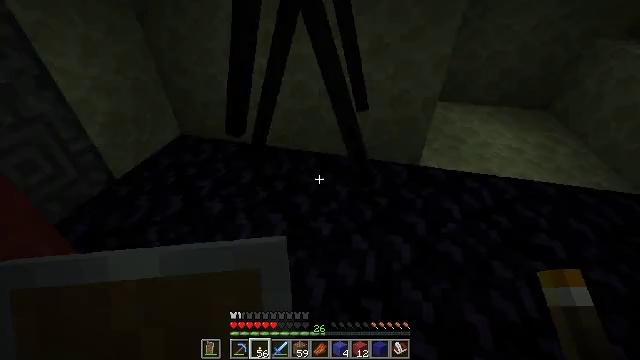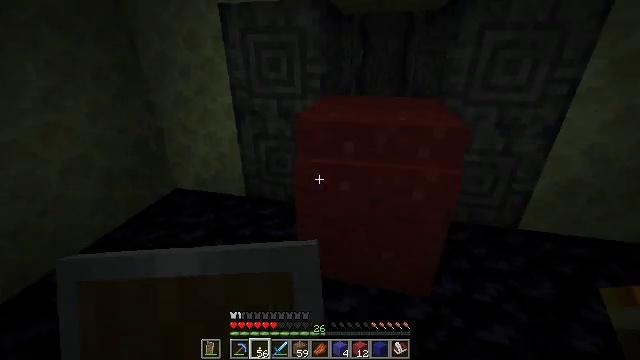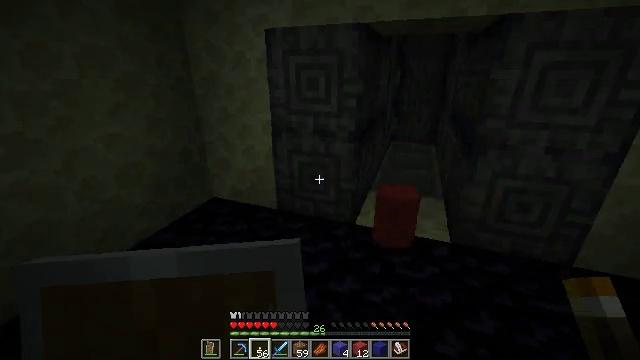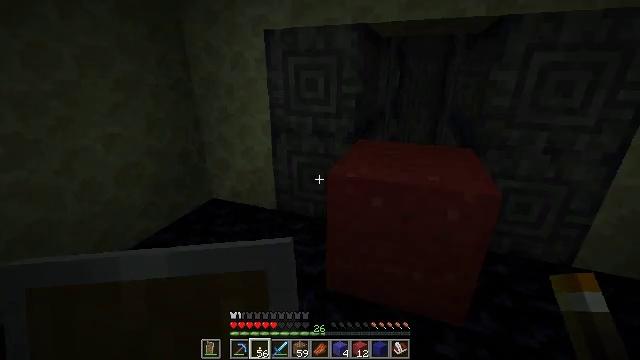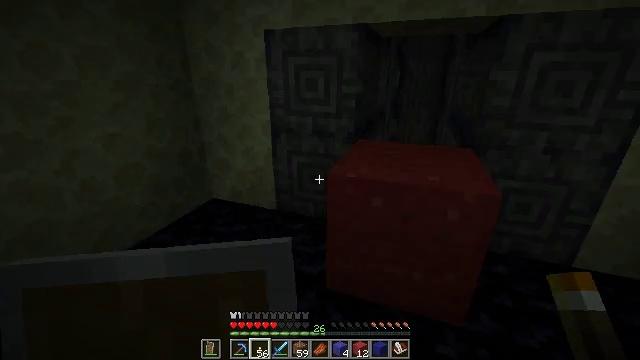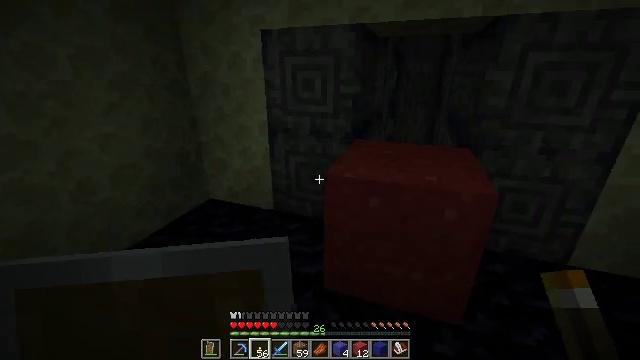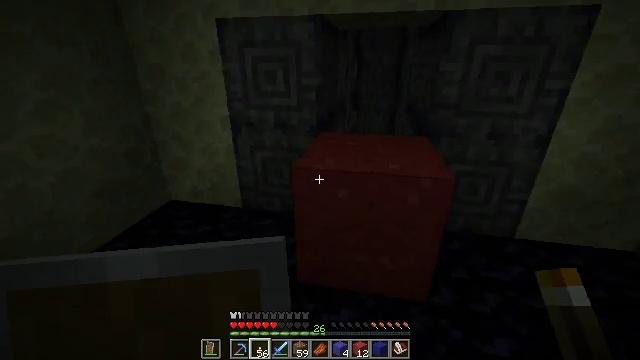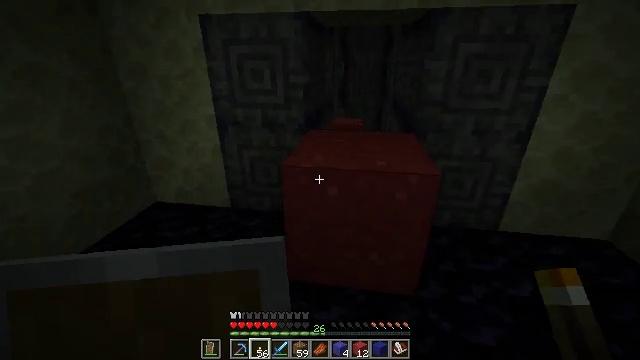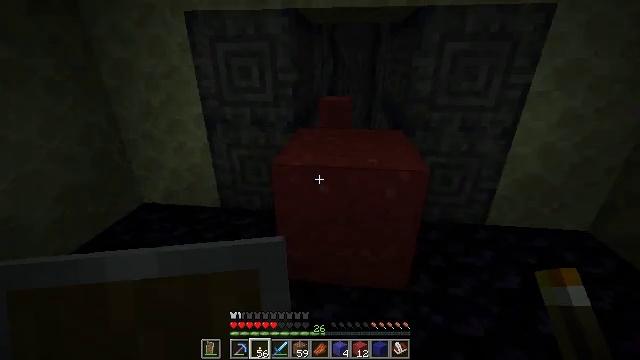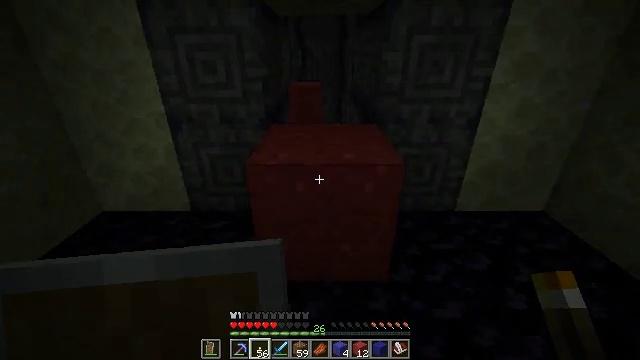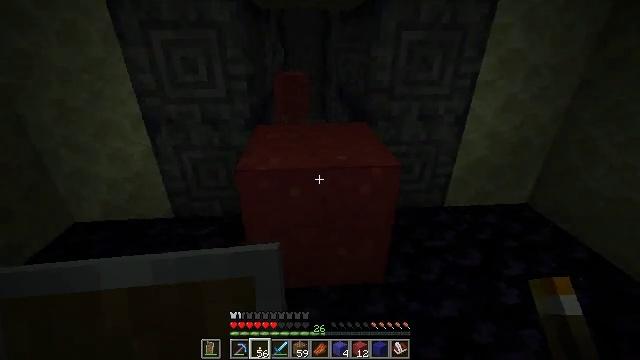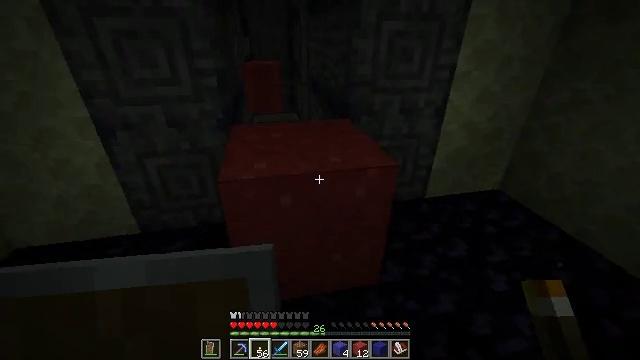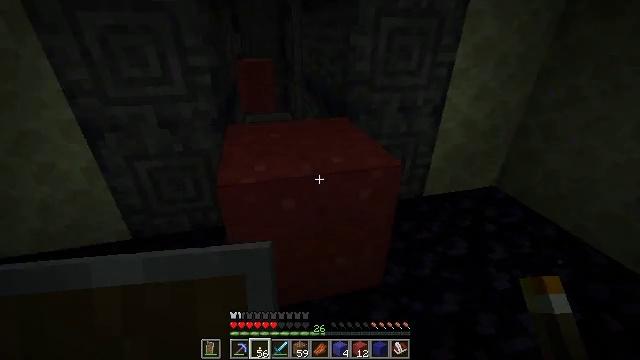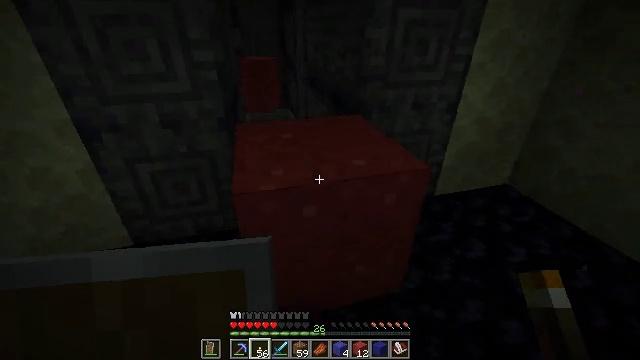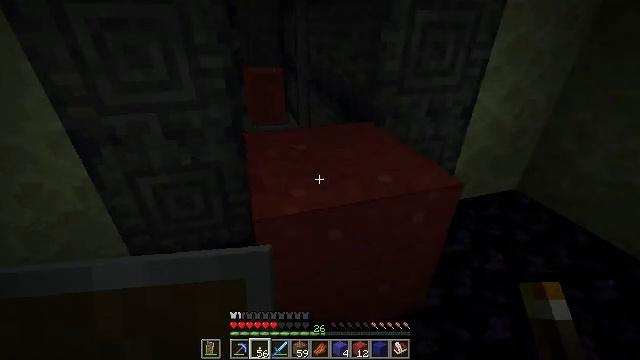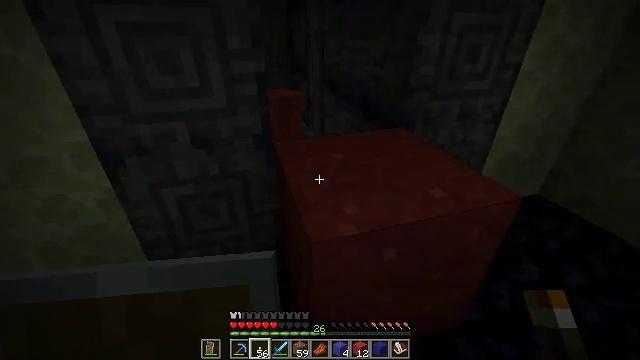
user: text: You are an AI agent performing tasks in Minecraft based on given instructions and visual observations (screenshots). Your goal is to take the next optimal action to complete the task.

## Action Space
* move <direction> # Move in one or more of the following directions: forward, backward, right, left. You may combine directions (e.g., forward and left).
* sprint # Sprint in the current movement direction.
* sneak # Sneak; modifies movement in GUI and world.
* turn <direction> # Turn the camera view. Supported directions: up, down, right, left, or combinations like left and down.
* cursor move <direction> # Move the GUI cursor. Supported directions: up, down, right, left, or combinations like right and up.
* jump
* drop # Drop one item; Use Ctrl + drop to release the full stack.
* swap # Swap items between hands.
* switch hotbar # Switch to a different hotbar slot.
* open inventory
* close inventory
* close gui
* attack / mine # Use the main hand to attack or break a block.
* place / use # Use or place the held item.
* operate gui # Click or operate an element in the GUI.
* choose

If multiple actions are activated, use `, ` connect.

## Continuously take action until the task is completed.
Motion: motion action
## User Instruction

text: Gather some blue concrete powder.
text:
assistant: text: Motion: no_op
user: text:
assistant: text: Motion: turn left and up
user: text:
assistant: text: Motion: no_op
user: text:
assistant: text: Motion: no_op
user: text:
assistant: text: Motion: no_op
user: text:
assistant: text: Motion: turn right and down
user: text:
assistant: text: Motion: turn right
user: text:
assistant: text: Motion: turn right
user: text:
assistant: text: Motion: move forward and move left, turn right and down
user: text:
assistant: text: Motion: move forward and move left, turn right
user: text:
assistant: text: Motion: move forward and move left, turn right and down
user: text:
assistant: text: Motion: move forward and move left, turn right
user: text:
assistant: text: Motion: move forward and move left, turn right
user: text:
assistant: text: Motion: move left, turn right
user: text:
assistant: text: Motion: no_op
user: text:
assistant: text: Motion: no_op
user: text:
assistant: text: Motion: turn left and up
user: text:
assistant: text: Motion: turn right and down
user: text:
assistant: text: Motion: turn right and down
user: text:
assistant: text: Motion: turn right
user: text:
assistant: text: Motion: turn right
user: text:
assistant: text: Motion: turn right
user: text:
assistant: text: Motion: turn right
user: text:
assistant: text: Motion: turn right and up
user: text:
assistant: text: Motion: turn right and down
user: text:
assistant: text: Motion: turn right
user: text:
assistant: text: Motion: turn right
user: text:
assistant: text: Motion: no_op
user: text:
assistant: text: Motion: no_op
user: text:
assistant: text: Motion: move forward